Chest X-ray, AP view. Patient: 56 years old, sex M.
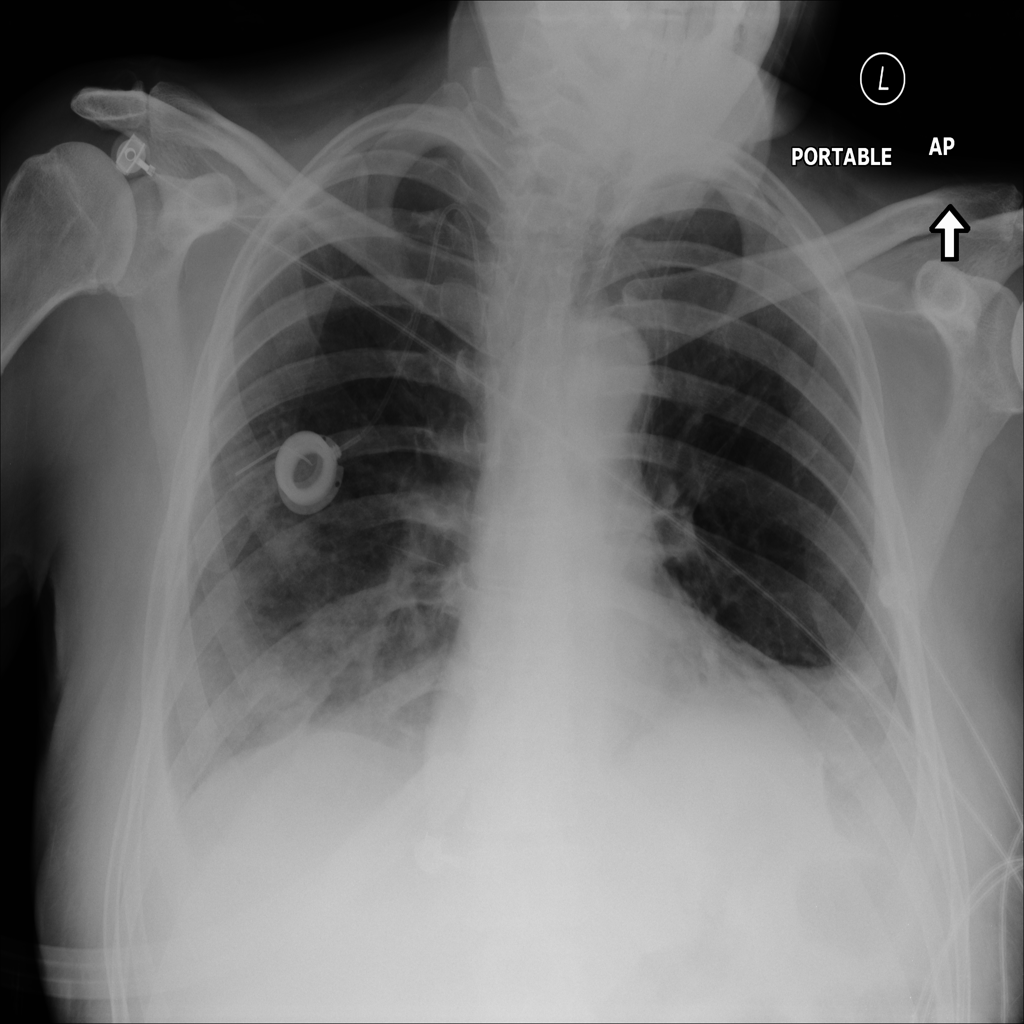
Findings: Effusion, Infiltration